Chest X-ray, PA view. Patient: 16 years old, sex M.
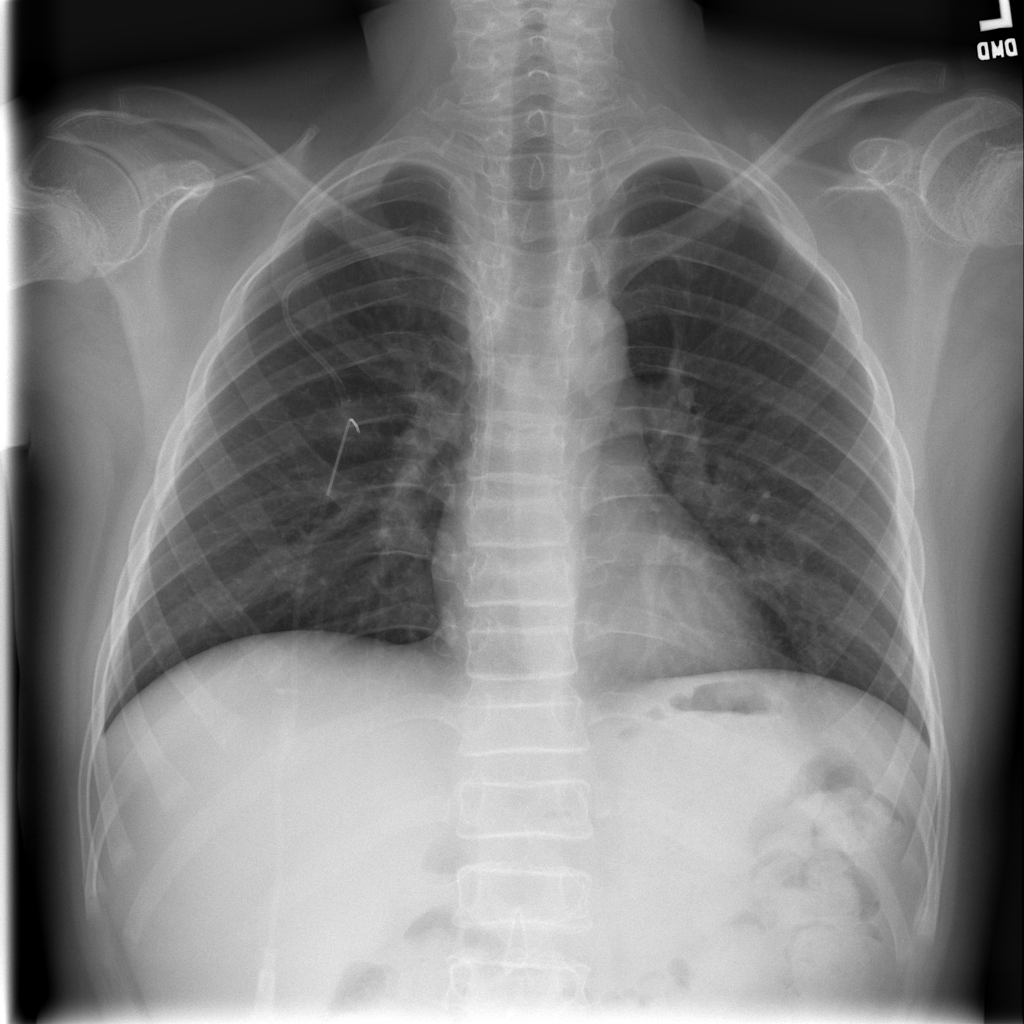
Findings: No Finding